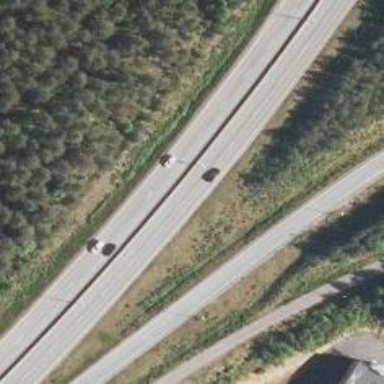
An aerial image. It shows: Trunk highway.